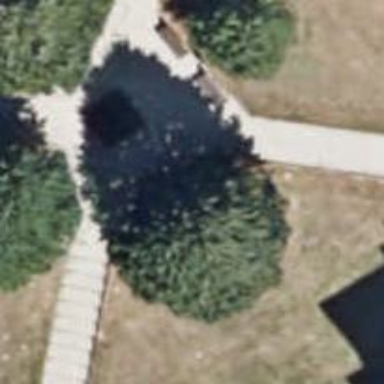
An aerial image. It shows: Brown bench in the vicinity.